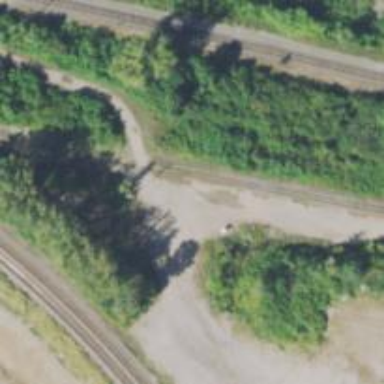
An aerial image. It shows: Railway line running on embankment.